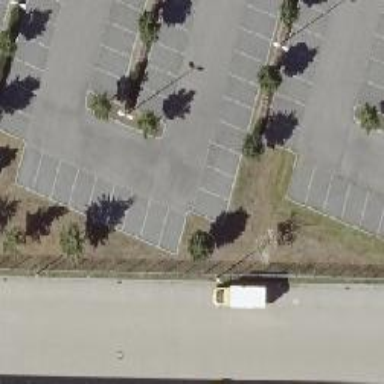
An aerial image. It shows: Parking aisle designated as service road.